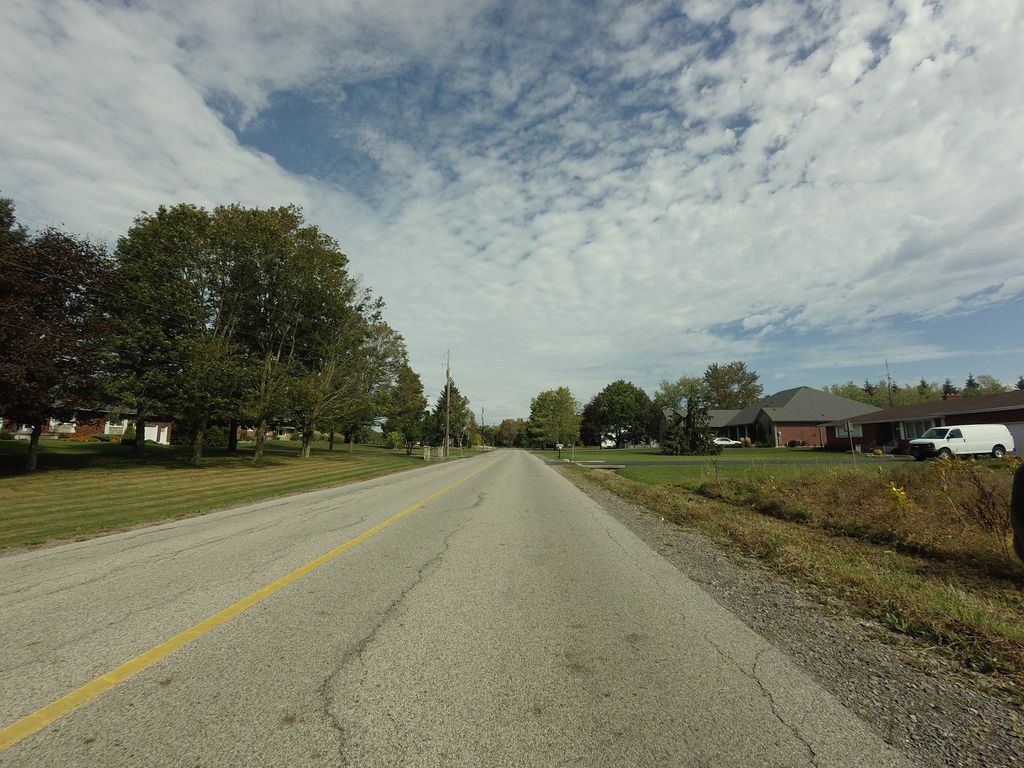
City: hamilton